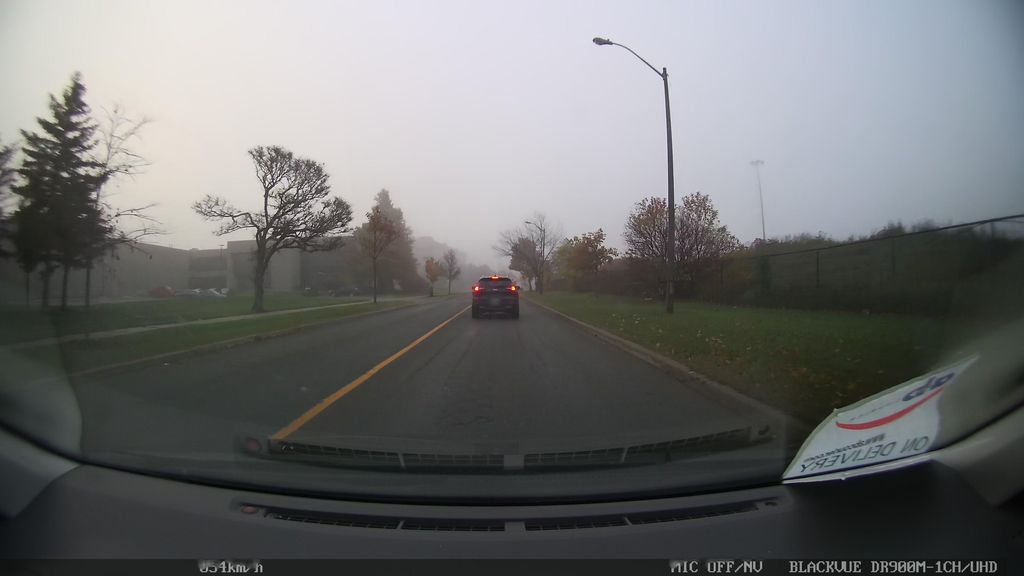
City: toronto